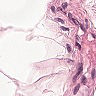
Metastatic tissue present: no